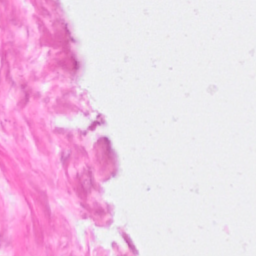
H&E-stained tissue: Breast